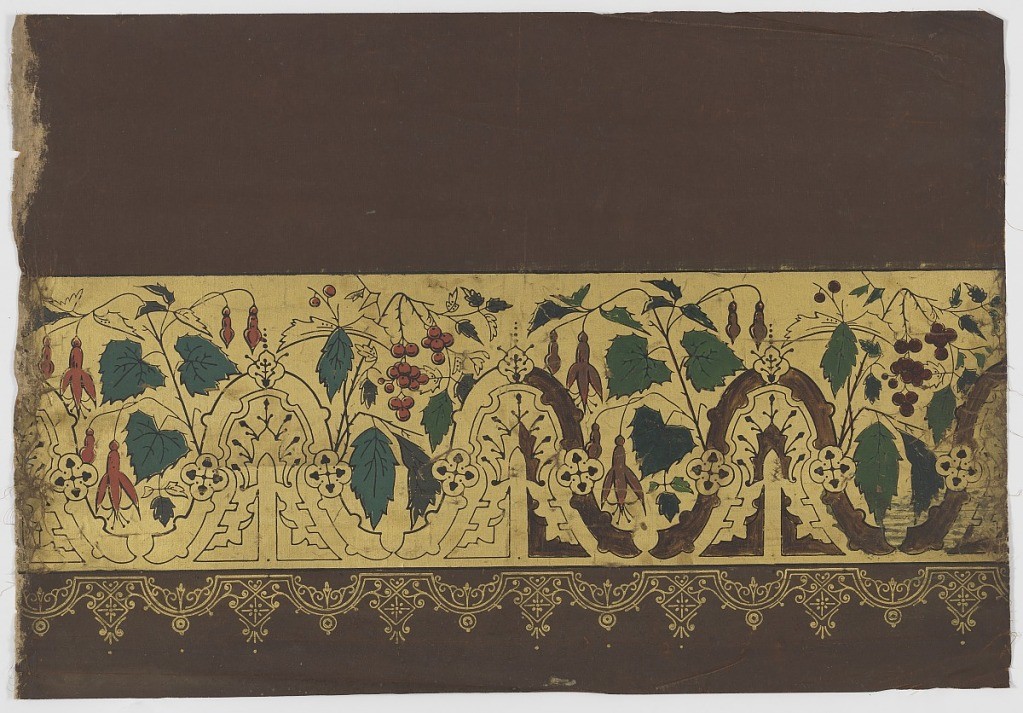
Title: Window shade
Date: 1875–1900
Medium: Block printed and hand painted on paper
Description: Assortment of leaves and berries along with gothic motifs. Black outline on gold background on brown paper ground.